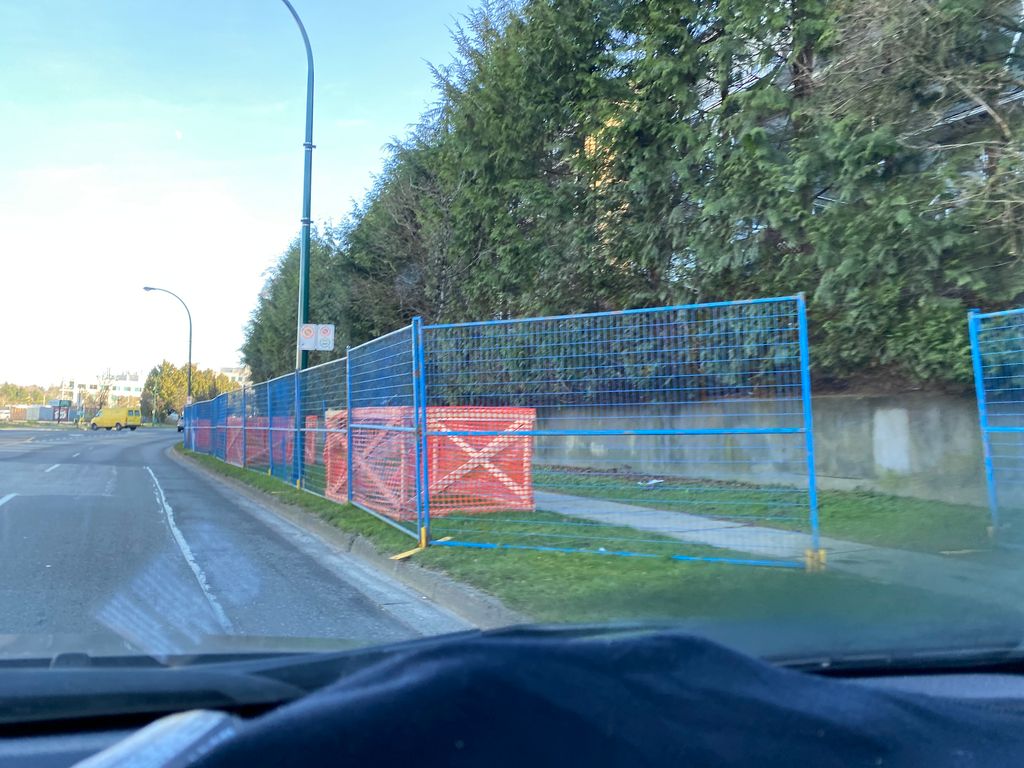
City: vancouver